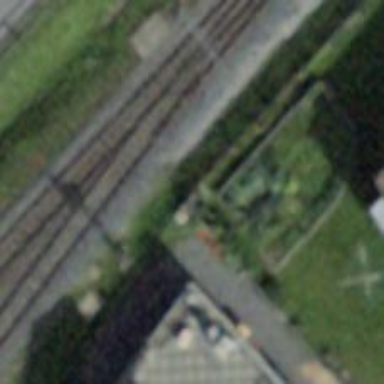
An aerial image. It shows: Railway signal.